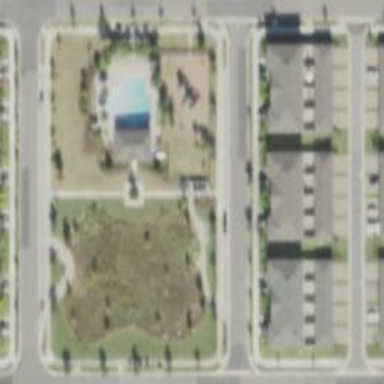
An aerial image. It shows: Footway leading to community center or club house.